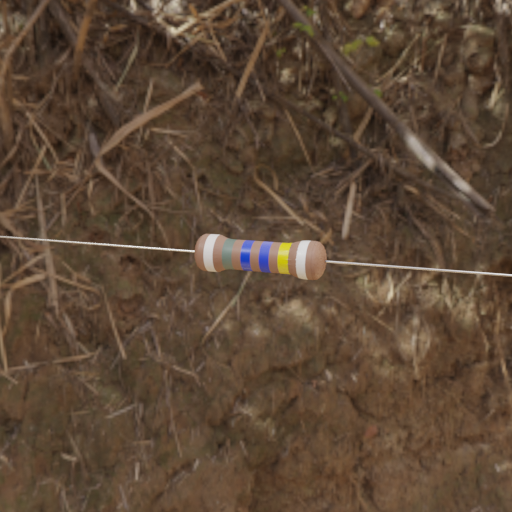
Resistor colour bands (in order): white, gray, blue, blue, yellow, white